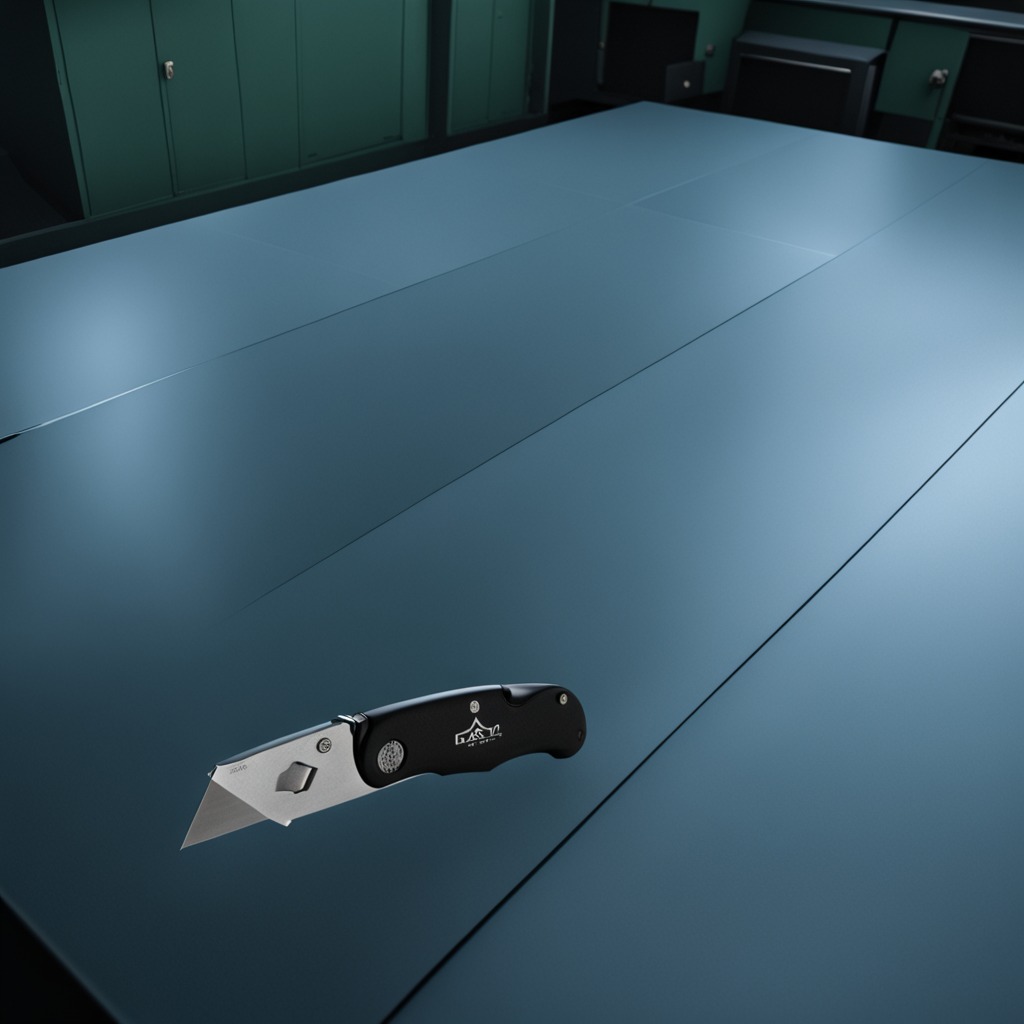
A utility knife lying on a clean empty table in a railway signal maintenance room lit by harsh overhead fluorescents photorealistic surface textures crisp shadows high dynamic range